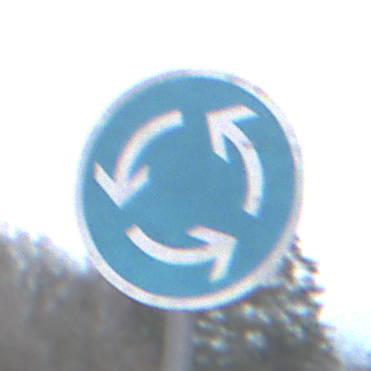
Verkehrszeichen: Kreisverkehr
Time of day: MorningAfternoon
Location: Outdoor (Suburban)
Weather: Overcast
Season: NotSpecified
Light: Natural